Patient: sex M, age 43
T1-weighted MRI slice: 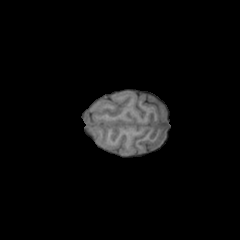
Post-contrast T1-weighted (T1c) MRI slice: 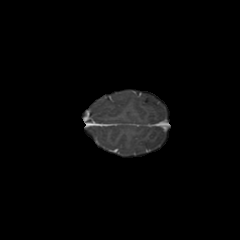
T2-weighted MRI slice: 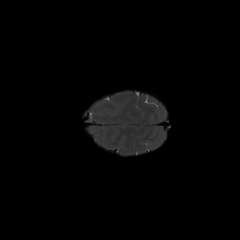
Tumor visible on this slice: no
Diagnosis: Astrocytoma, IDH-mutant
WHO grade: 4